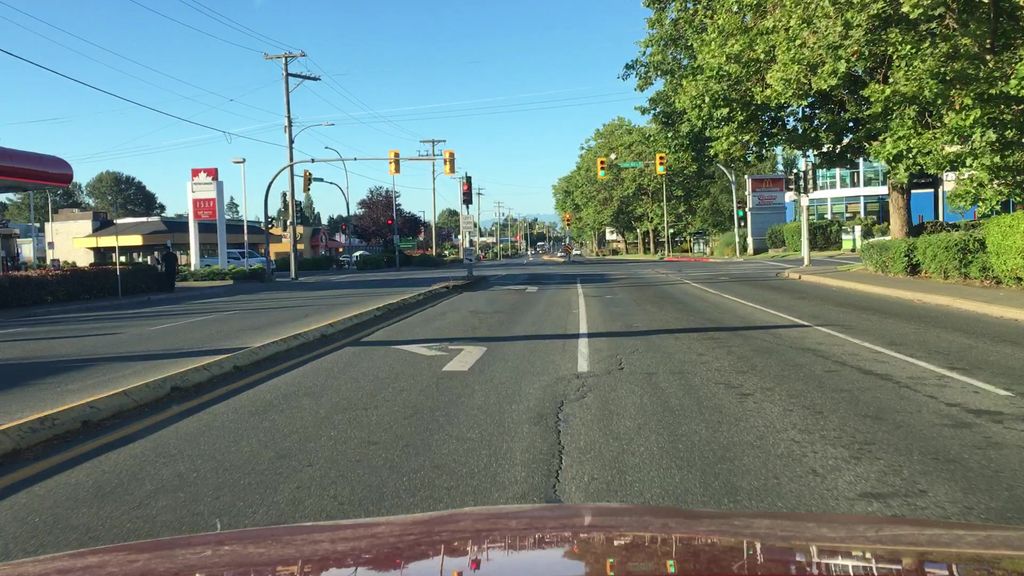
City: victoria